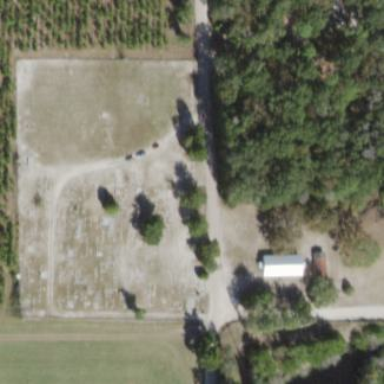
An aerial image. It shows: Cemetery.